Question: I'm new to coding and I always received this error every time. Can anyone help me to fix this?

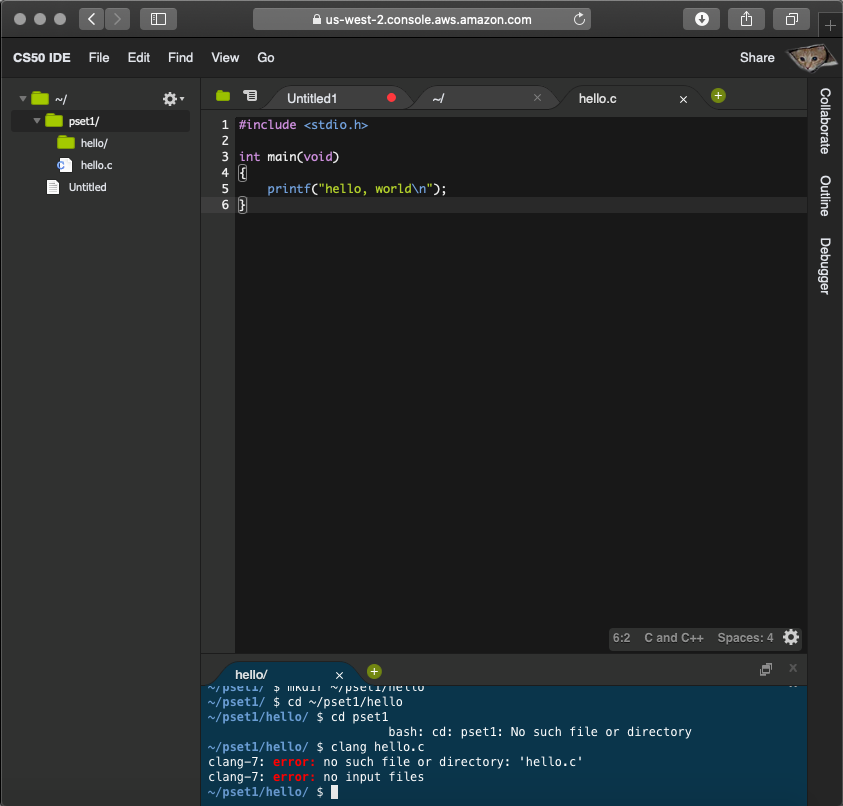
Answer: The problem is that you are currently in the directory hello. However, hello.c is inside the directory pset1, not hello.